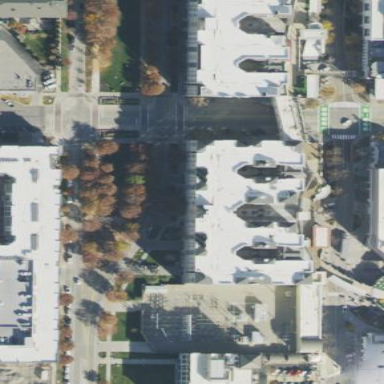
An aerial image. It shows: Part of building.